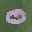
Label: 0